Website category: university
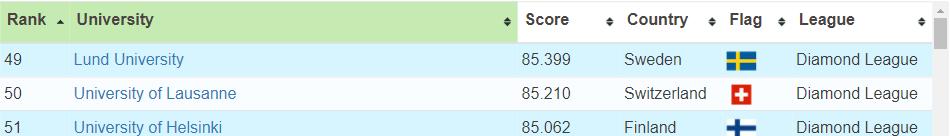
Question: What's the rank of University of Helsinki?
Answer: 51

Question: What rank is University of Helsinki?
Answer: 51

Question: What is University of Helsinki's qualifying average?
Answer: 51

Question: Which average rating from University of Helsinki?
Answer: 51

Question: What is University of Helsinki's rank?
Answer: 51

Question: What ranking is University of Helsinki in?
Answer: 51

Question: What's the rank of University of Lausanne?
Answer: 50

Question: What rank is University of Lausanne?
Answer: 50

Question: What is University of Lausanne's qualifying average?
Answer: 50

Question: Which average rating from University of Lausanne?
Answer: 50

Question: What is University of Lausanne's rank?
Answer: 50

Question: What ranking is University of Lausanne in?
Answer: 50

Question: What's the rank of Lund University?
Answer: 49

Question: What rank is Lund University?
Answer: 49

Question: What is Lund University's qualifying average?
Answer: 49

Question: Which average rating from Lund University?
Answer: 49

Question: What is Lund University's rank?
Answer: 49

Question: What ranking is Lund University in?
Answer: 49

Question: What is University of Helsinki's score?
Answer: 85.062

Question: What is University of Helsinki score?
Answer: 85.062

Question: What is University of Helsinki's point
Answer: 85.062

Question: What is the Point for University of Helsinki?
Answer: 85.062

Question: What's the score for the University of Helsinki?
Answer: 85.062

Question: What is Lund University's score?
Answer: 85.399

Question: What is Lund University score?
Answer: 85.399

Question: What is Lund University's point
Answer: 85.399

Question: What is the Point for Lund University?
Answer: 85.399

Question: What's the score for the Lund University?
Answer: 85.399

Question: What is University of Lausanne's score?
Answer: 85.210

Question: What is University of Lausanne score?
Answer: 85.210

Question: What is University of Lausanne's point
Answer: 85.210

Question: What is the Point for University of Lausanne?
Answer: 85.210

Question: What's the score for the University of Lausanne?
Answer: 85.210

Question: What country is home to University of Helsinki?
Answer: Finland

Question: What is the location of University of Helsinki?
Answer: Finland

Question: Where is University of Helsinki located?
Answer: Finland

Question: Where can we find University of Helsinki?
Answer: Finland

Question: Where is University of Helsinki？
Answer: Finland

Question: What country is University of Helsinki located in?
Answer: Finland

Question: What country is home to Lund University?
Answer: Sweden

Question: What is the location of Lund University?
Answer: Sweden

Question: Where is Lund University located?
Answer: Sweden

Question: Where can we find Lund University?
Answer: Sweden

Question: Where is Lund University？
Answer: Sweden

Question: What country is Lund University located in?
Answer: Sweden

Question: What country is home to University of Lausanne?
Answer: Switzerland

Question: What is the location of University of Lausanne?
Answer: Switzerland

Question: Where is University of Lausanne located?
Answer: Switzerland

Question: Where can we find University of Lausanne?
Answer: Switzerland

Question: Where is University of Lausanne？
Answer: Switzerland

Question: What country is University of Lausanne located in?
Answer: Switzerland

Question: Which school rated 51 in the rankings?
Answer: University of Helsinki

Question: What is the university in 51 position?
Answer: University of Helsinki

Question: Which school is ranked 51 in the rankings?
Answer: University of Helsinki

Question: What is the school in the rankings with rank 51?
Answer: University of Helsinki

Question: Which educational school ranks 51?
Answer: University of Helsinki

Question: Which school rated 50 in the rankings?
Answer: University of Lausanne

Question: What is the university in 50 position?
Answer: University of Lausanne

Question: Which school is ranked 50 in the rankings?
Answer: University of Lausanne

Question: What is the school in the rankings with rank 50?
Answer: University of Lausanne

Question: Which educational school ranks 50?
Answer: University of Lausanne

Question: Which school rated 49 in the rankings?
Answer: Lund University

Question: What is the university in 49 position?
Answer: Lund University

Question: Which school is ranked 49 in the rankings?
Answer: Lund University